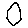
Label: hexagon